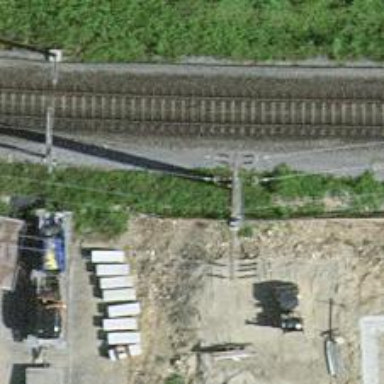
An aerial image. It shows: Power pole.